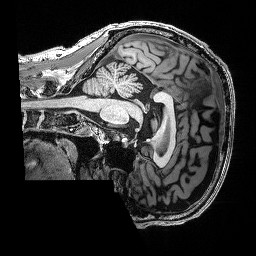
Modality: T1w
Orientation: sagittal
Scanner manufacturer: siemens
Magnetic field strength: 3 T
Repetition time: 2.53 s
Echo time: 0.0033 s